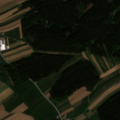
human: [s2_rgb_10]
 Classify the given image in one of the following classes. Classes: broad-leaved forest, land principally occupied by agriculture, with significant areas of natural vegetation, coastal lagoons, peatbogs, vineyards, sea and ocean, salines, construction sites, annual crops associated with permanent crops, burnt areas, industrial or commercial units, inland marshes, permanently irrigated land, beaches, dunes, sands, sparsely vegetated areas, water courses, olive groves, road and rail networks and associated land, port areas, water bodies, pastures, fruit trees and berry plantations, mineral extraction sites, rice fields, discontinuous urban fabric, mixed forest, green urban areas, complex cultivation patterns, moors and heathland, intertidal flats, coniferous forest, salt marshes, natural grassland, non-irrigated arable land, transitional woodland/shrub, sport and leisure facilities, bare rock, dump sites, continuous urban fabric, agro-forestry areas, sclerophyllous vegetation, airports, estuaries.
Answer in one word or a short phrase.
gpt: discontinuous urban fabric, non-irrigated arable land, complex cultivation patterns, coniferous forest